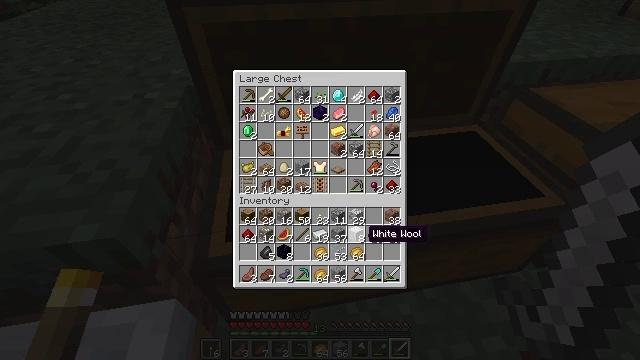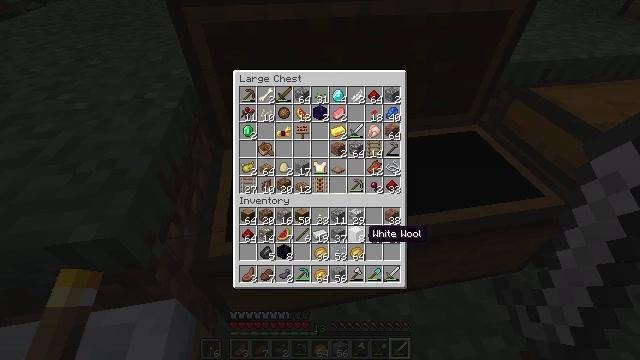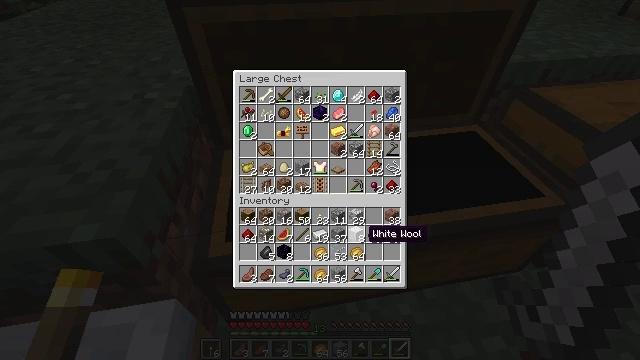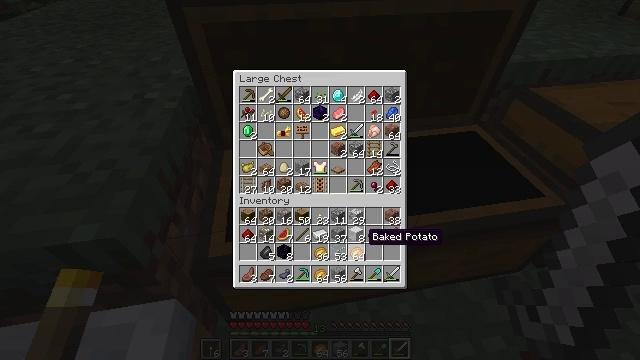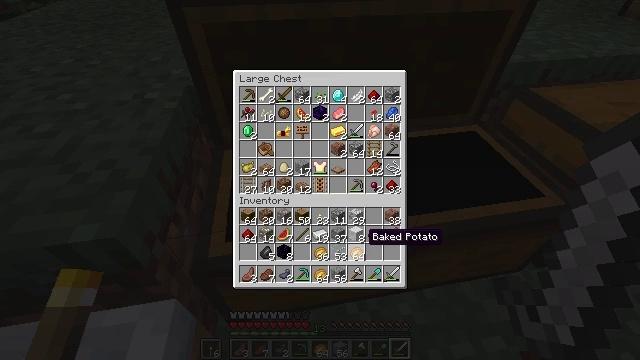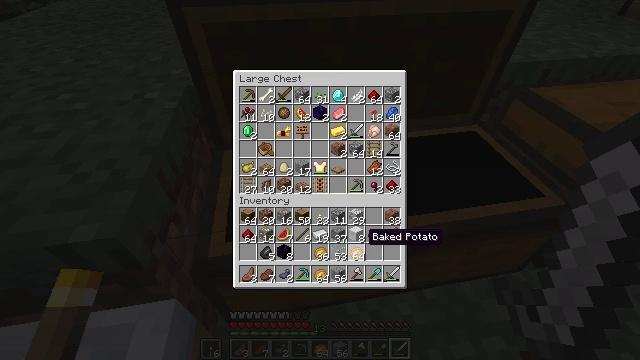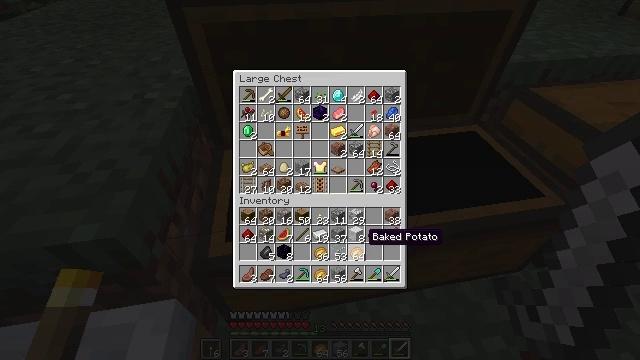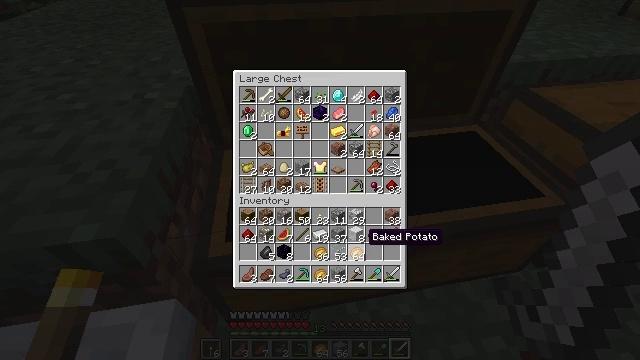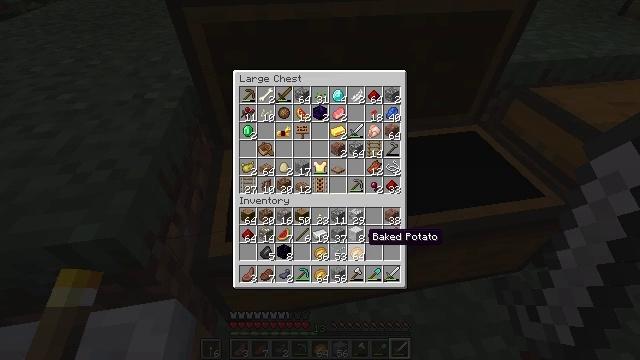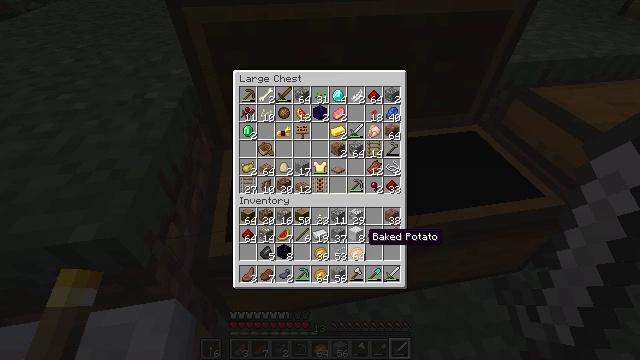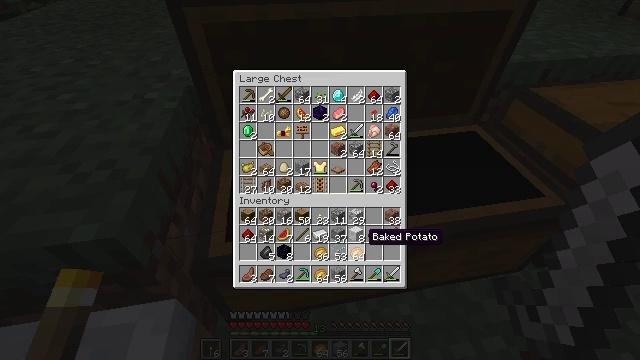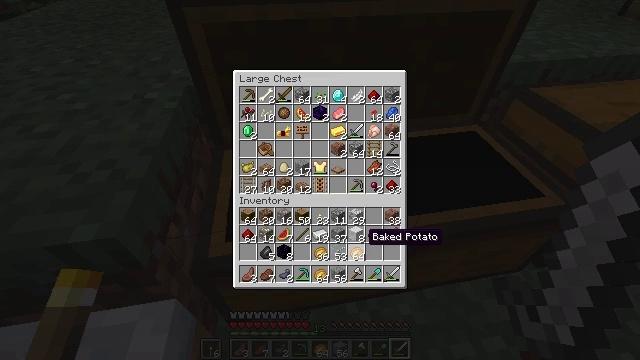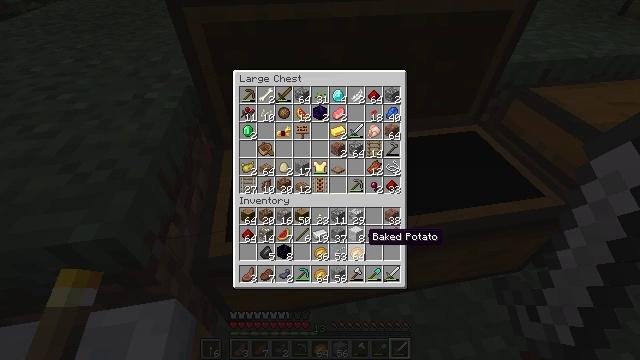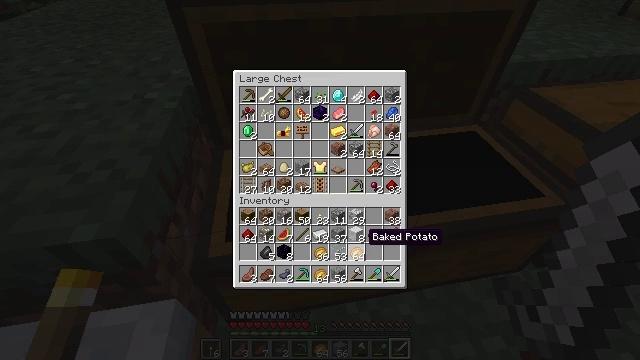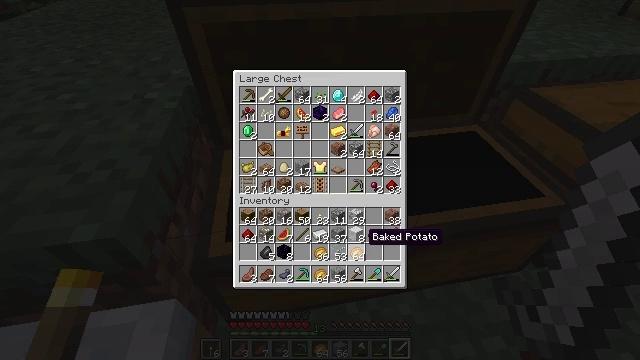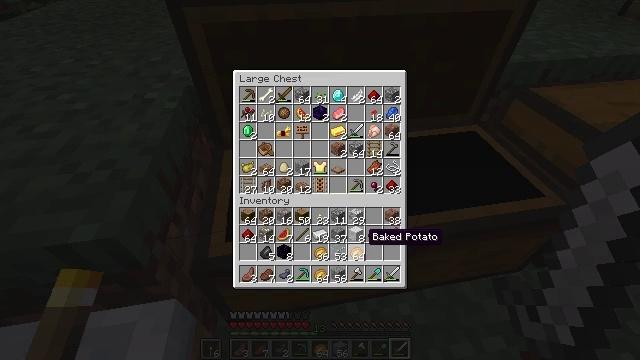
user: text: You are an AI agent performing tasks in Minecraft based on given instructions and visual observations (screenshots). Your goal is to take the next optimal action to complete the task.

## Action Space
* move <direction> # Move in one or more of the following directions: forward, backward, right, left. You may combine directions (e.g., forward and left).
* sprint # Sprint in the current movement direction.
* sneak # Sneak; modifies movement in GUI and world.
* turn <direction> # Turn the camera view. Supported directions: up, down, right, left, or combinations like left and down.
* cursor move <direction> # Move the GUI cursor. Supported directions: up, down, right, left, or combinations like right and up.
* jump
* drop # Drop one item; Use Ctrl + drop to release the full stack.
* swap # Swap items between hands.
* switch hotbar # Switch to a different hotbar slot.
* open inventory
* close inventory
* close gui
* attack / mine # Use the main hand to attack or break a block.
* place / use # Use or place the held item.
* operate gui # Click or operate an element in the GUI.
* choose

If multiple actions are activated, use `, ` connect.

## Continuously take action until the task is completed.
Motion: motion action
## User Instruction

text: Break the melon to get slices.
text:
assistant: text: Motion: no_op
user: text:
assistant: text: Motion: no_op
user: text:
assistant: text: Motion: no_op
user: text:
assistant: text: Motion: no_op
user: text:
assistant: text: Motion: no_op
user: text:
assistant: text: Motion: no_op
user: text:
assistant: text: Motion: no_op
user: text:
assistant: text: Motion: no_op
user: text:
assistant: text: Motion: no_op
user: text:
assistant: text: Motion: no_op
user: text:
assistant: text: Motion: no_op
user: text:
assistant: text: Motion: no_op
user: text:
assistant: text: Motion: no_op
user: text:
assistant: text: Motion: no_op
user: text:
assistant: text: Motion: no_op
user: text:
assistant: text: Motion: no_op
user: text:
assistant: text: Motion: no_op
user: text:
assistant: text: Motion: no_op
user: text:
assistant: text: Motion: no_op
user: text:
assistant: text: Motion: no_op
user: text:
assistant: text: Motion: no_op
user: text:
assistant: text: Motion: cursor move left
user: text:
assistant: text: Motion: cursor move left and down
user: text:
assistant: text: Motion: sneak, cursor move left and down
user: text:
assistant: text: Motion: sneak
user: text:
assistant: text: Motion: sneak
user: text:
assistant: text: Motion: sneak
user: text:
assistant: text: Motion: sneak
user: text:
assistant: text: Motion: sneak
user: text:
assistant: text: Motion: sneak